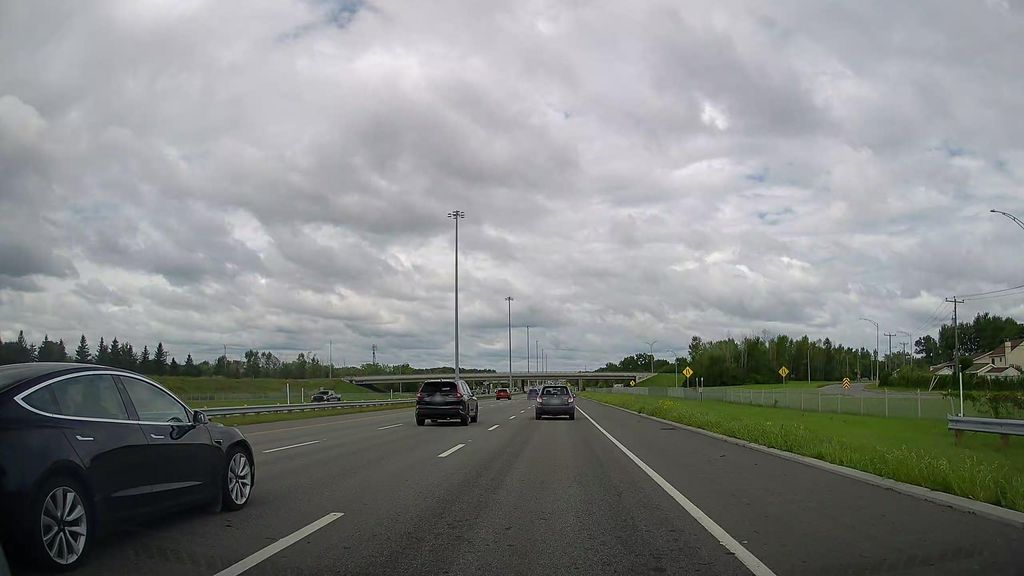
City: montreal